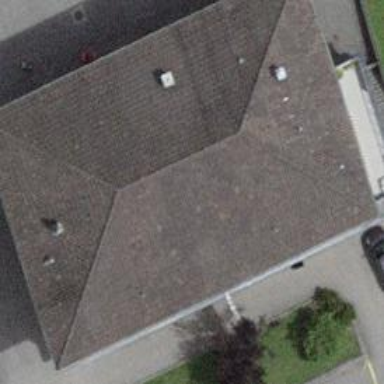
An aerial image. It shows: Building with brown roof made of roof tiles. The orientation of the roof is along the structure.